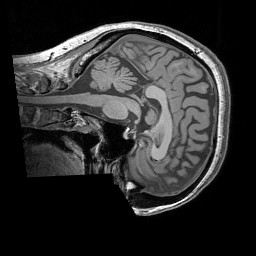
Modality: T1w
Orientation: sagittal
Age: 37
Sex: female
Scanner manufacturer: siemens
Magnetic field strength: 3 T
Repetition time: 1.83 s
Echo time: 0.00303 s